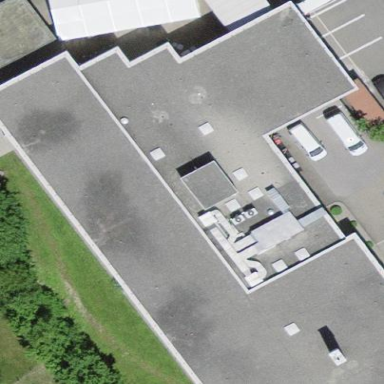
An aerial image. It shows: Industrial building.